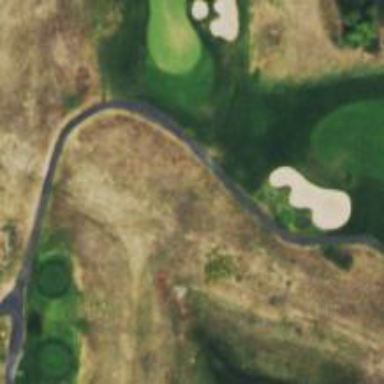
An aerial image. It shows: Service road used as golf cart path.